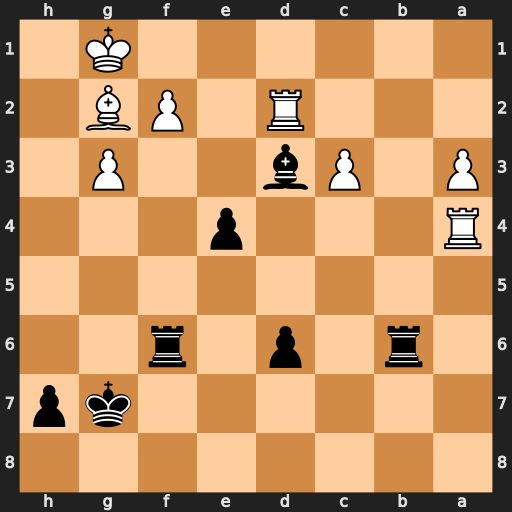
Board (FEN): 8/6kp/1r1p1r2/8/R3p3/P1Pb2P1/3R1PB1/6K1
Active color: b
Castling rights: -
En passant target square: -
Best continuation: Rb1+ Kh2 Rh6+